Field crop: maize
Growth stage: 2
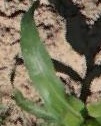
Species: maize